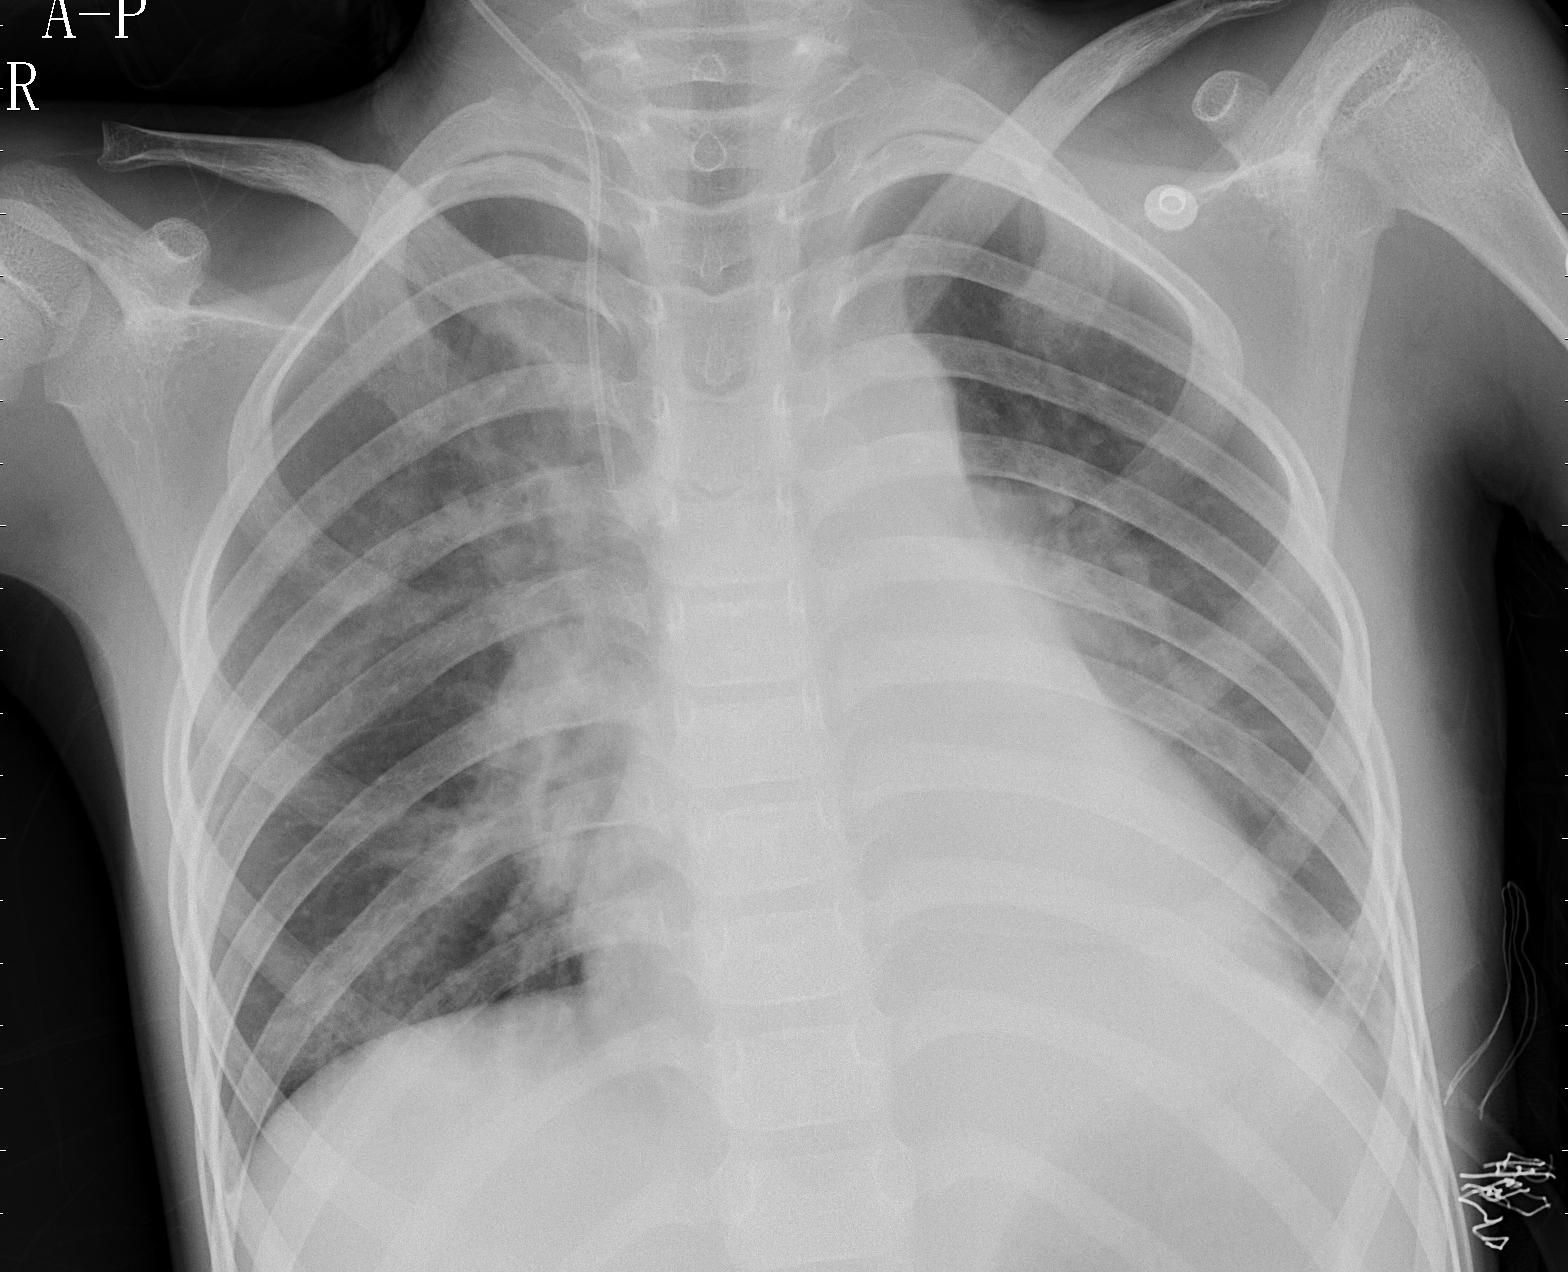
Diagnosis: PNEUMONIA